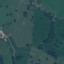
Land use / land cover: Pasture